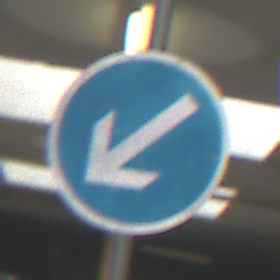
Verkehrszeichen: VorgeschriebeneVorbeifahrtLinks
Umgebung: Roofed, Urban
Tageszeit: Midday
Wetter: Overcast
Licht: Artificial
Jahreszeit: NotSpecified
Kontrast: MediumContrast